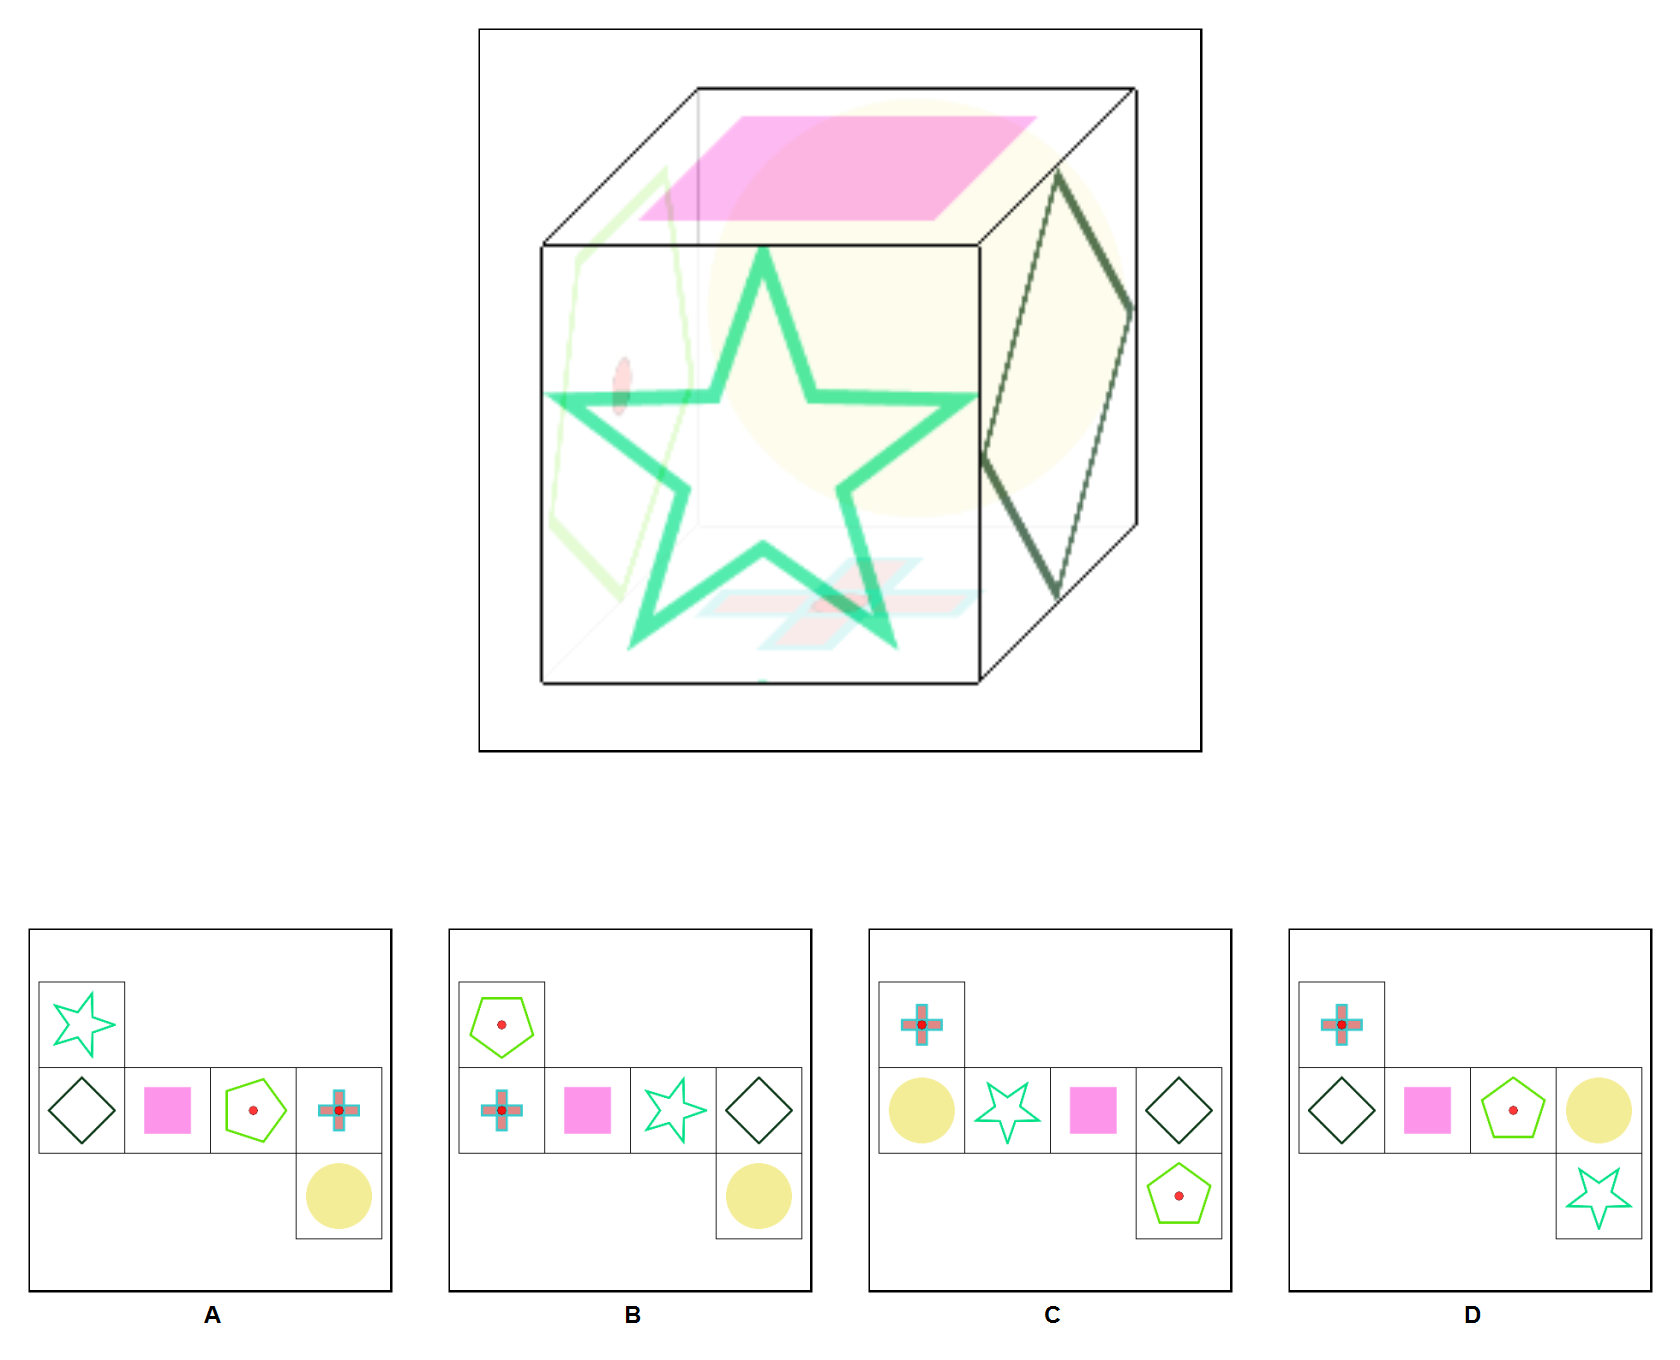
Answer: A